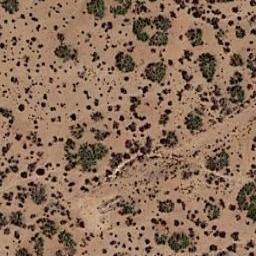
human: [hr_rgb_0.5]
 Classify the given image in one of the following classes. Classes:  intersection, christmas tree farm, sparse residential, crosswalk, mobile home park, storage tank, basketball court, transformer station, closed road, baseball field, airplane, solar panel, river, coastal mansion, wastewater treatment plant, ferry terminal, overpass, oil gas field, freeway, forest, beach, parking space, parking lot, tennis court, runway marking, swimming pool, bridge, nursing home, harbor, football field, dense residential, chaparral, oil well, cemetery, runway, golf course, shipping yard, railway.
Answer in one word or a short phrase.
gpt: chaparral